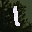
Label: 1